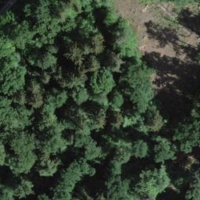
EUNIS habitat code: 44
Species observed at this site:
Lamium galeobdolon